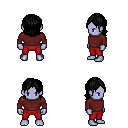
a pixel art fantasy rpg character, male body template, dark elf, purple skin, maroon long-sleeve shirt, red pants, black long bangs hairstyle, four views (front, back, left, right), 2x2 character sprite sheet, small pixel art, hard edges, no anti-aliasing